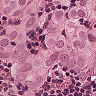
Metastatic tissue present: yes